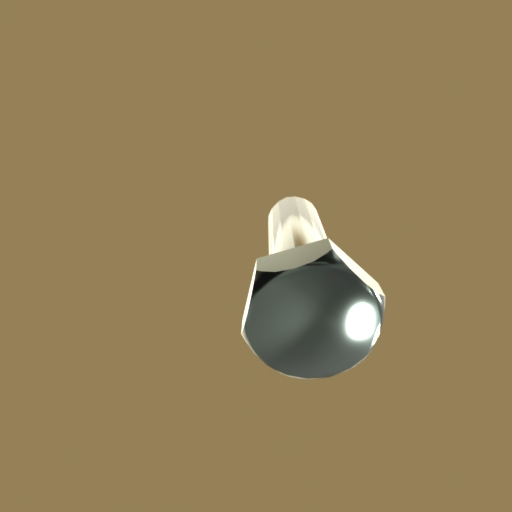
Label: bolt